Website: macys
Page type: gifting
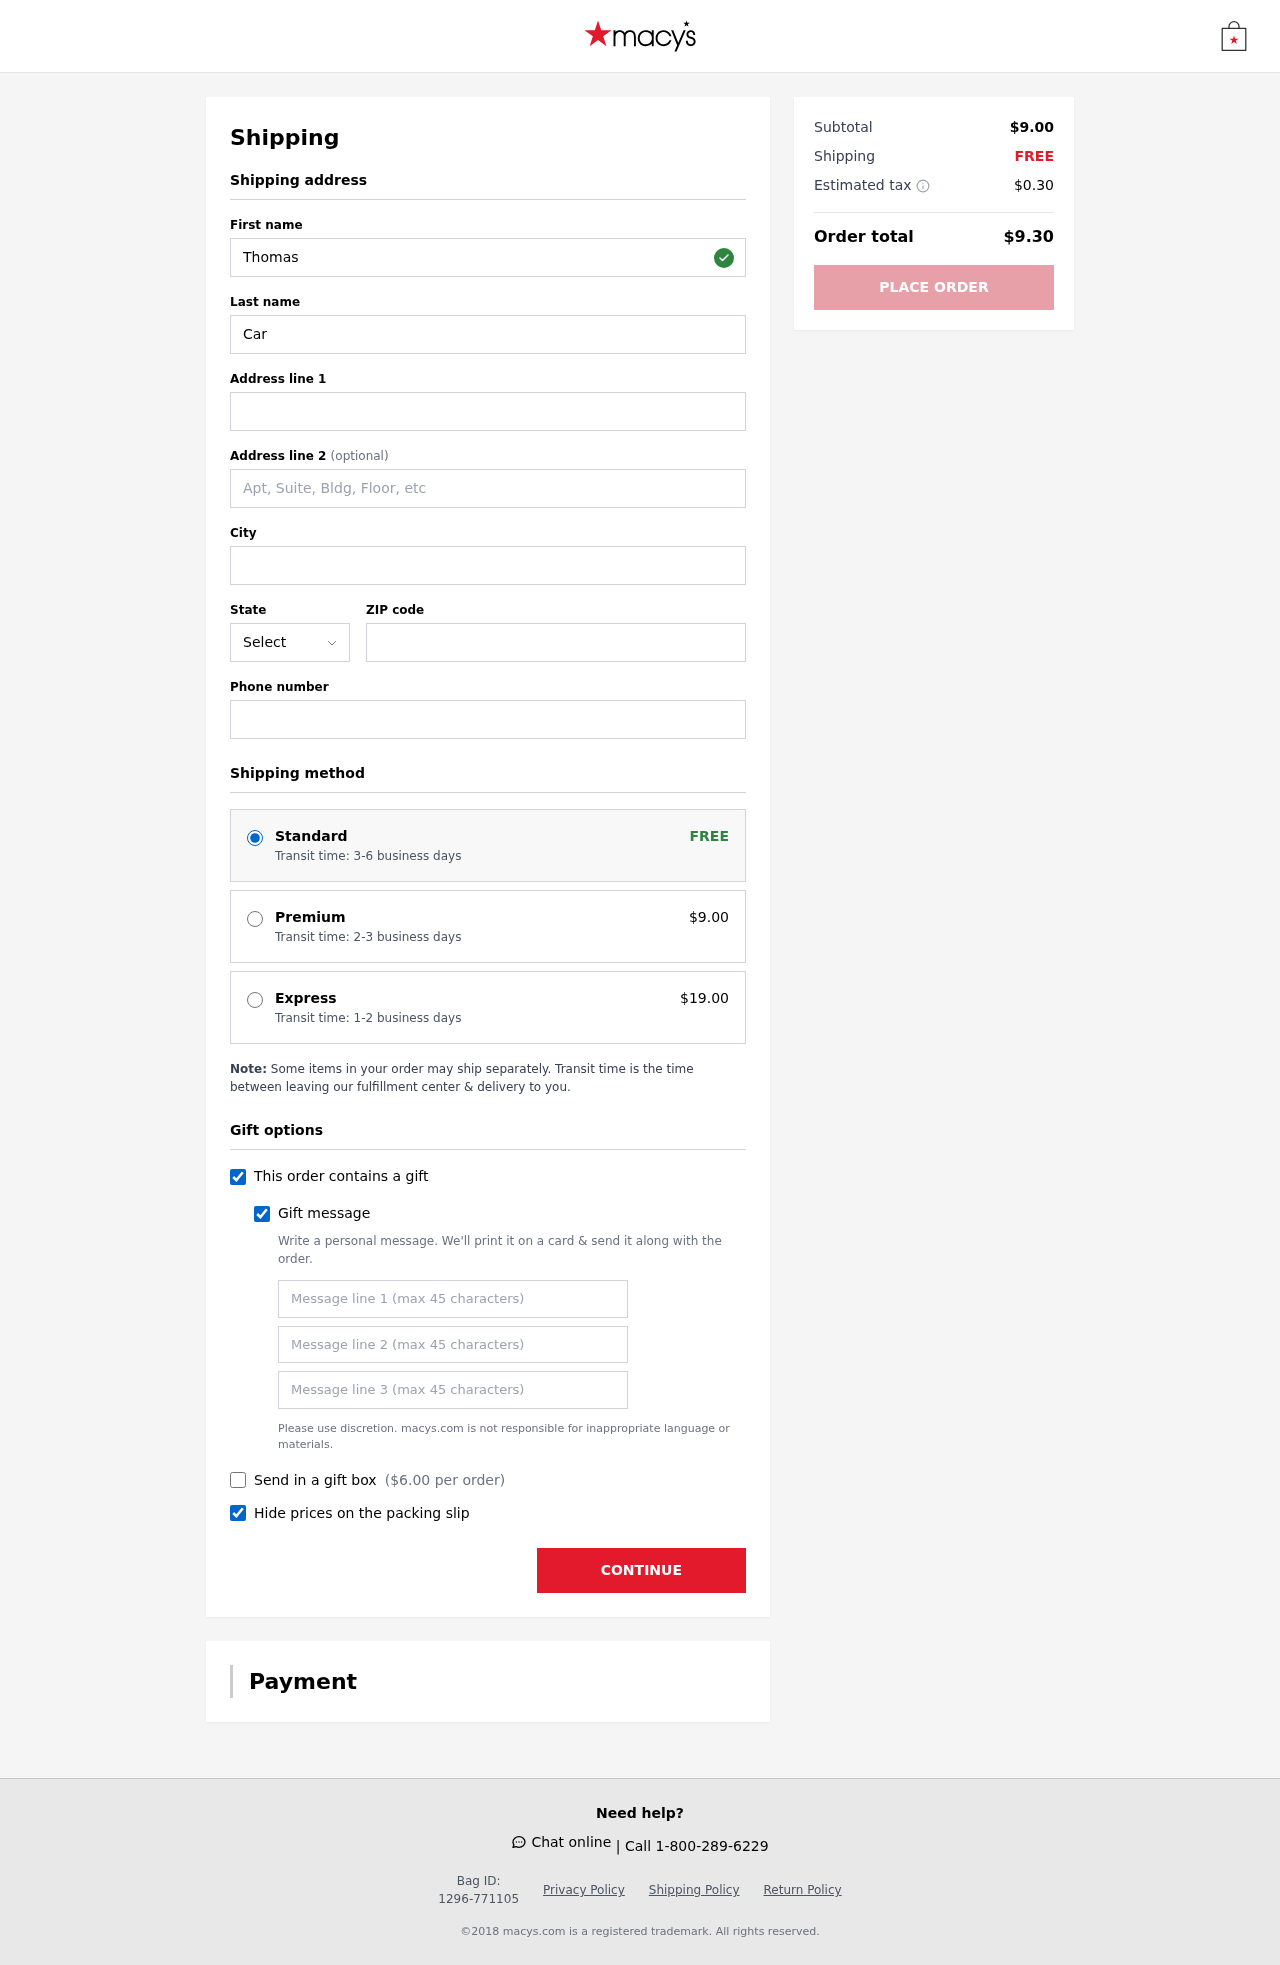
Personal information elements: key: PII_STATE_ABBR
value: OK
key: PII_FIRSTNAME
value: Thomas
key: PII_LASTNAME
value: Carter
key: PII_STREET
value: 7396 Melissa Stream Suite 772
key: PII_STREET2
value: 84235 Phillips Trafficway Suite 413
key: PII_CITY
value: Port Susanfurt
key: PII_POSTCODE
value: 60543
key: PII_PHONE
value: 2572530963
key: PII_GIFT_MESSAGE
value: Hey Caleb, I saw this peppermint vanilla hand soap and immediately thought of you—it's perfect for freshening up your space! Just a little something to bring a touch of cheer to your day. Enjoy!  Thomas
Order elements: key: ORDER_SHIPPING_STANDARD
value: Transit time: 3-6 business days
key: ORDER_SHIPPING_PREMIUM
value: Transit time: 2-3 business days
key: ORDER_SHIPPING_PREMIUM_PRICE
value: $9.00
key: ORDER_SHIPPING_EXPRESS
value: Transit time: 1-2 business days
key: ORDER_SHIPPING_EXPRESS_PRICE
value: $19.00
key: ORDER_GIFT_BOX_PRICE
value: $6.00
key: ORDER_SUBTOTAL
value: $9.00
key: ORDER_SHIPPING_COST
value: FREE
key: ORDER_TAX
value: $0.30
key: ORDER_TOTAL
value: $9.30